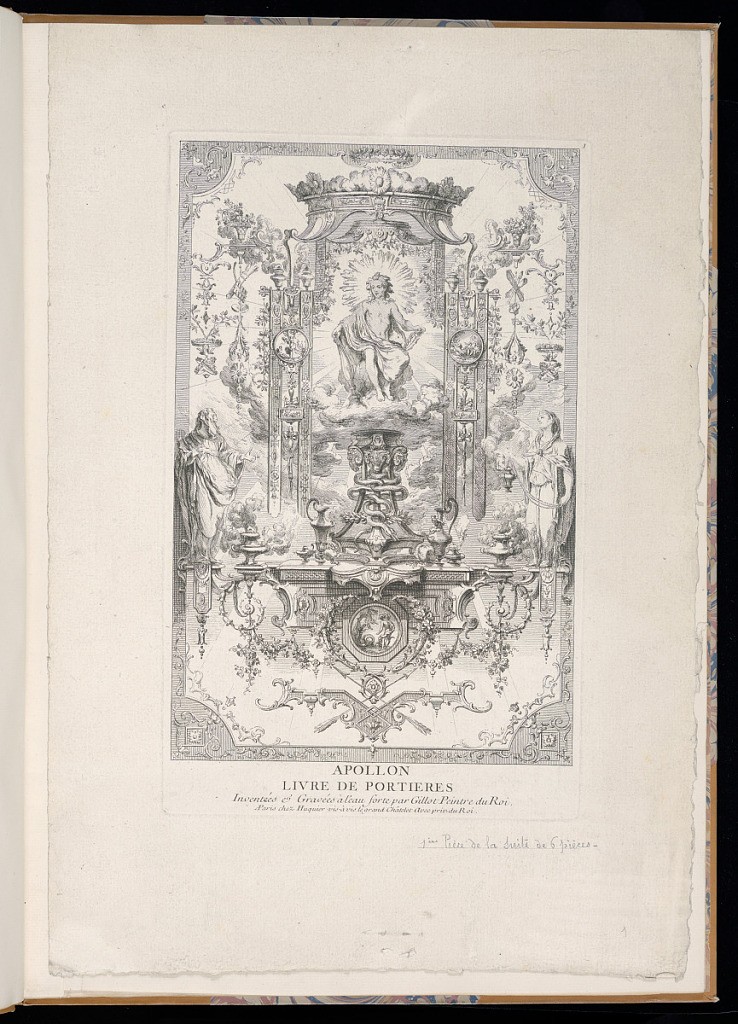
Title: Title Page
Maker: Claude Gillot, French, 1673–1722
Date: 1729–37
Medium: Etching and engraving on laid paper
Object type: Print
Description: An arabesque design for tapestries (door curtains) featuring the figure of the Classical Greek and Roman god Apollo in the center, seated in the clouds with surrounded by rays of light, framed by a canopy, two figures on either side on plinths, with an incense burner in the foreground with ewers, incense burners, roundels, and rococo ornament, featuring rosettes, fleurons, rinceaux, festoons of flowers, baskets of flowers, hanging trophies, bows and quivers of arrows. The plate is numbered, titled, and signed with the publisher's address.